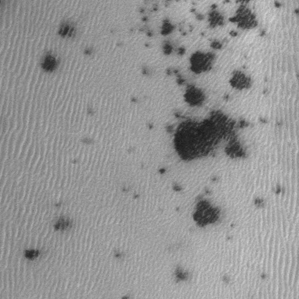
Label: frost